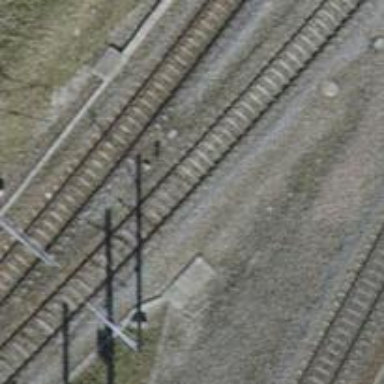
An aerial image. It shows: Railway track with electrified contact lines. This is siding track.